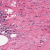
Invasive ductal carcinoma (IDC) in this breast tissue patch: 0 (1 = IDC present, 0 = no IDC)